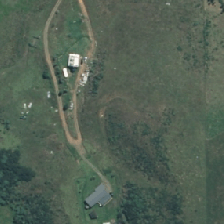
Land cover: low_producing_grassland